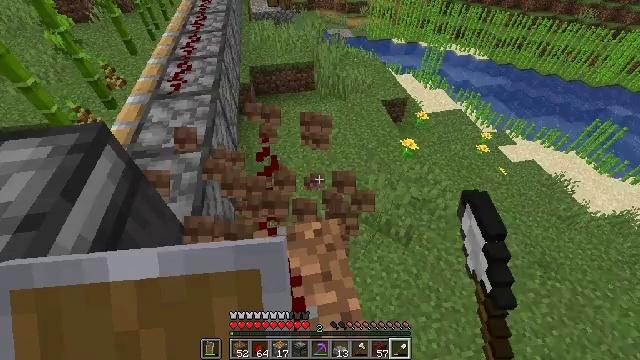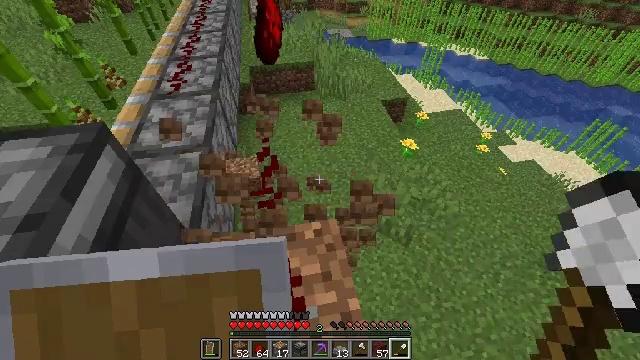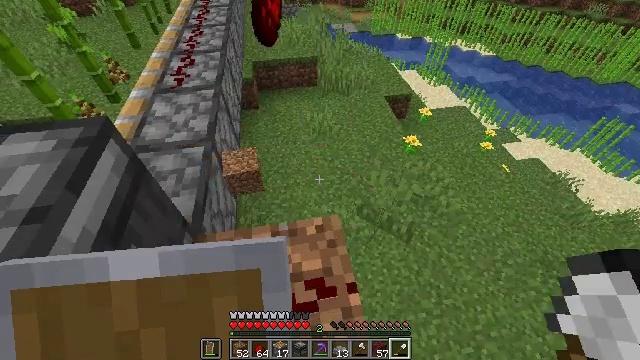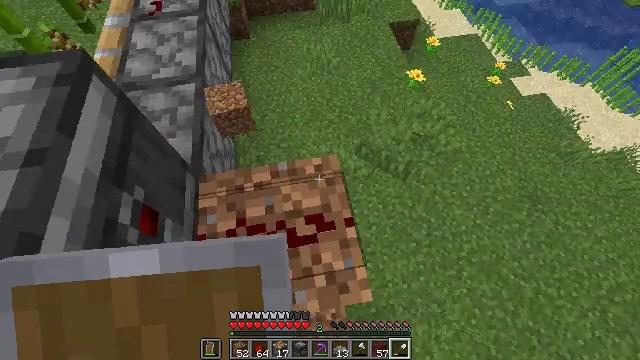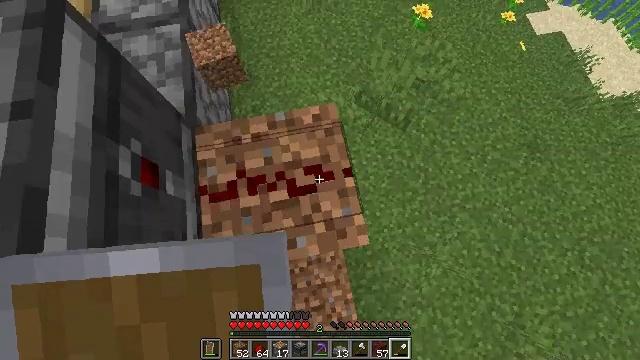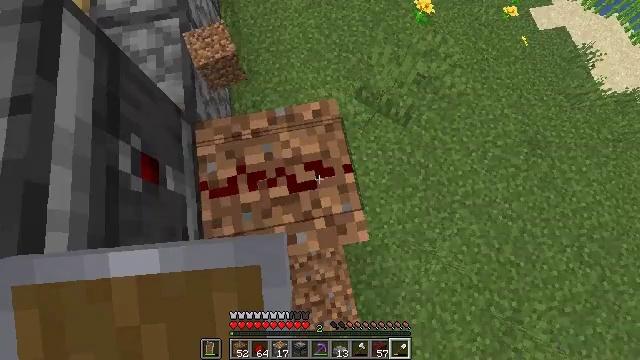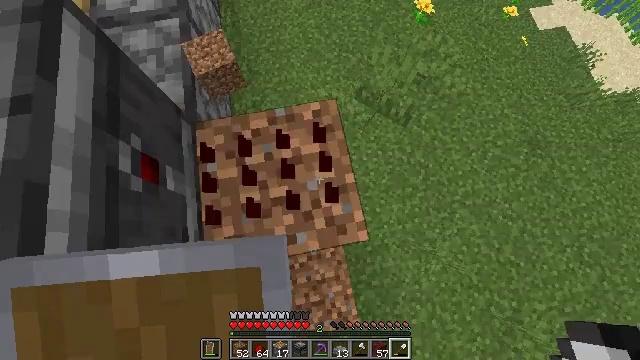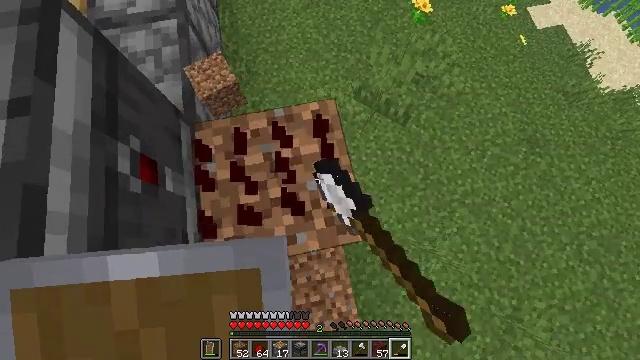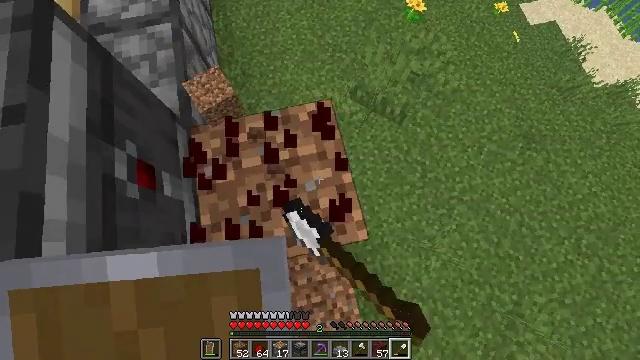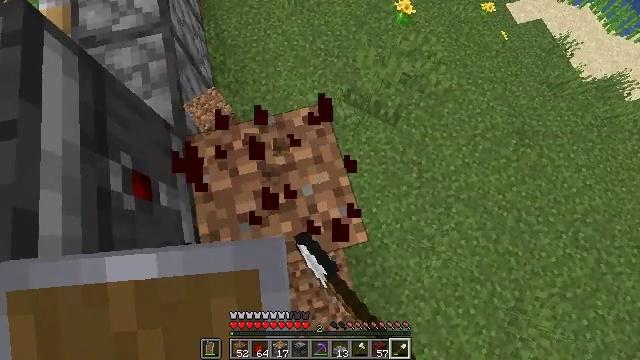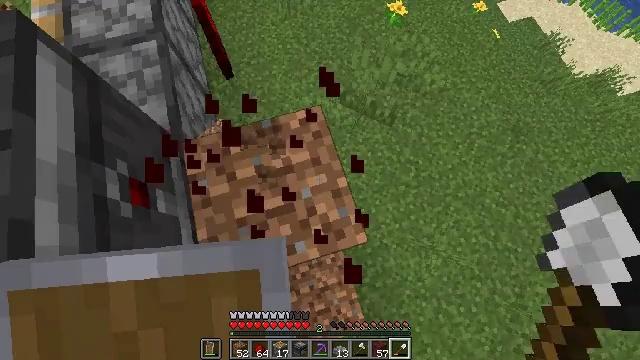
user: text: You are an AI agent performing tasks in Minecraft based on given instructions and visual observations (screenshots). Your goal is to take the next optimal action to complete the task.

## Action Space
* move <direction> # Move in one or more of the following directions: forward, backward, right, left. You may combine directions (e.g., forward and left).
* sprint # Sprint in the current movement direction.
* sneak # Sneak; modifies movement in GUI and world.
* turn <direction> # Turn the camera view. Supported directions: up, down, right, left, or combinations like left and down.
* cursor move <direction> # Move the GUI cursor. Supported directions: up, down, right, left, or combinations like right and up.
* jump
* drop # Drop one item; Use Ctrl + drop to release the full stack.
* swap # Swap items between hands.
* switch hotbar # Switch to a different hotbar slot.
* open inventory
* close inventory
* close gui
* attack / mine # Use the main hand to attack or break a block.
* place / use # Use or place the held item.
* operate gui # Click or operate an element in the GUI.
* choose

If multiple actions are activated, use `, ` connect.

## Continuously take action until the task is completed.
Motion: motion action
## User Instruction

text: Gather redstone wire from the ground.
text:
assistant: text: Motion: attack / mine
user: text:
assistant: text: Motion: no_op
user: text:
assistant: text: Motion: turn down
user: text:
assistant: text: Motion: turn down
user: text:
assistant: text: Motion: no_op
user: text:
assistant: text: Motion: attack / mine
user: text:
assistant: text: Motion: attack / mine
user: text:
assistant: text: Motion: turn right, attack / mine
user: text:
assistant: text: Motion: turn right, attack / mine
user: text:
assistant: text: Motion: turn right, attack / mine
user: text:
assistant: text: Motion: attack / mine